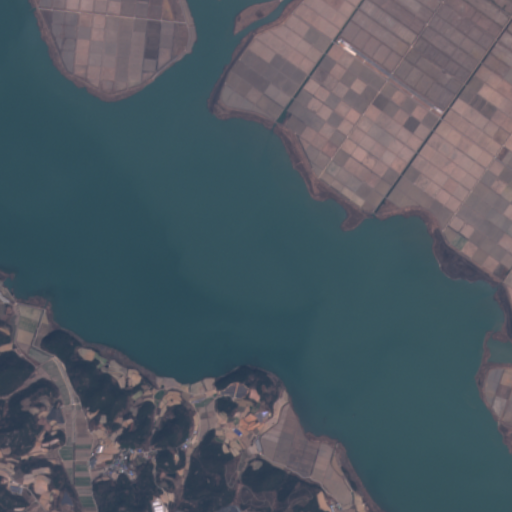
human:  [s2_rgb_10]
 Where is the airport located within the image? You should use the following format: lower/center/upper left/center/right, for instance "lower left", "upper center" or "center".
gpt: The airport is located in the upper right of the image.
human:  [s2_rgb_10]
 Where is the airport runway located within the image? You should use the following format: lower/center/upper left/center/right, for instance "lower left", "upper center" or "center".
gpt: The airport runway is located in the upper right of the image.
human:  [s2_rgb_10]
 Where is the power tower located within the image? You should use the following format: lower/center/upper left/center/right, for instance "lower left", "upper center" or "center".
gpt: The power tower is located in the lower left of the image.
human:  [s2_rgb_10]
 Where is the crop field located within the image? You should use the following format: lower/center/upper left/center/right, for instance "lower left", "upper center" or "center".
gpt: There is no crop field in the image.